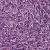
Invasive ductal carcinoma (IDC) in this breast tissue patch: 1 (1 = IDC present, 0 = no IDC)